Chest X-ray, AP view. Patient: 76 years old, sex F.
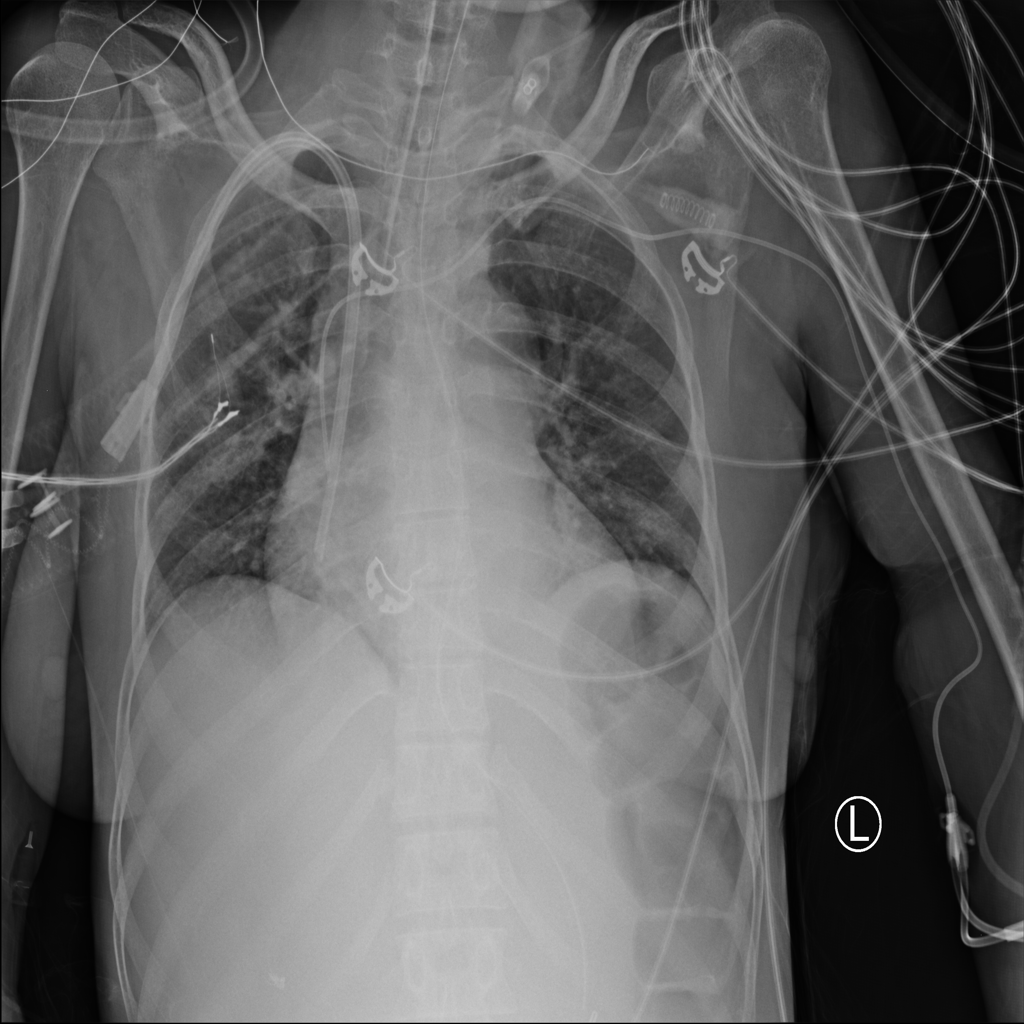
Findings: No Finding